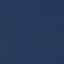
Land use / land cover: SeaLake